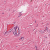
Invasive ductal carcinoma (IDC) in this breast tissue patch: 0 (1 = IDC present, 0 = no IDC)